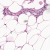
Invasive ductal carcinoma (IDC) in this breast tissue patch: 0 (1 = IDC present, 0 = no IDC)